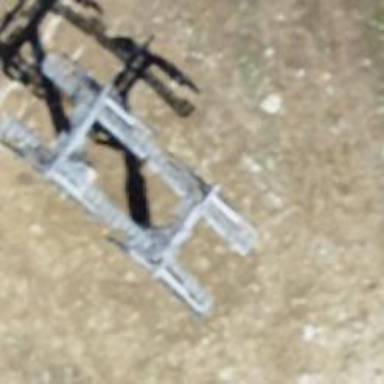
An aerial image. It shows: Pylon used for aerialway.